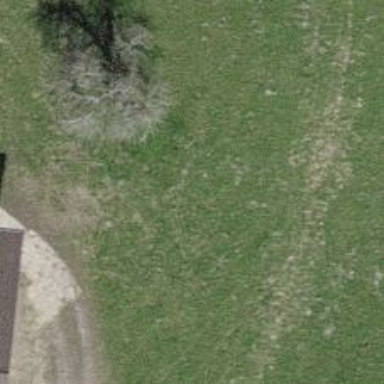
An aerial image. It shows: Farm.